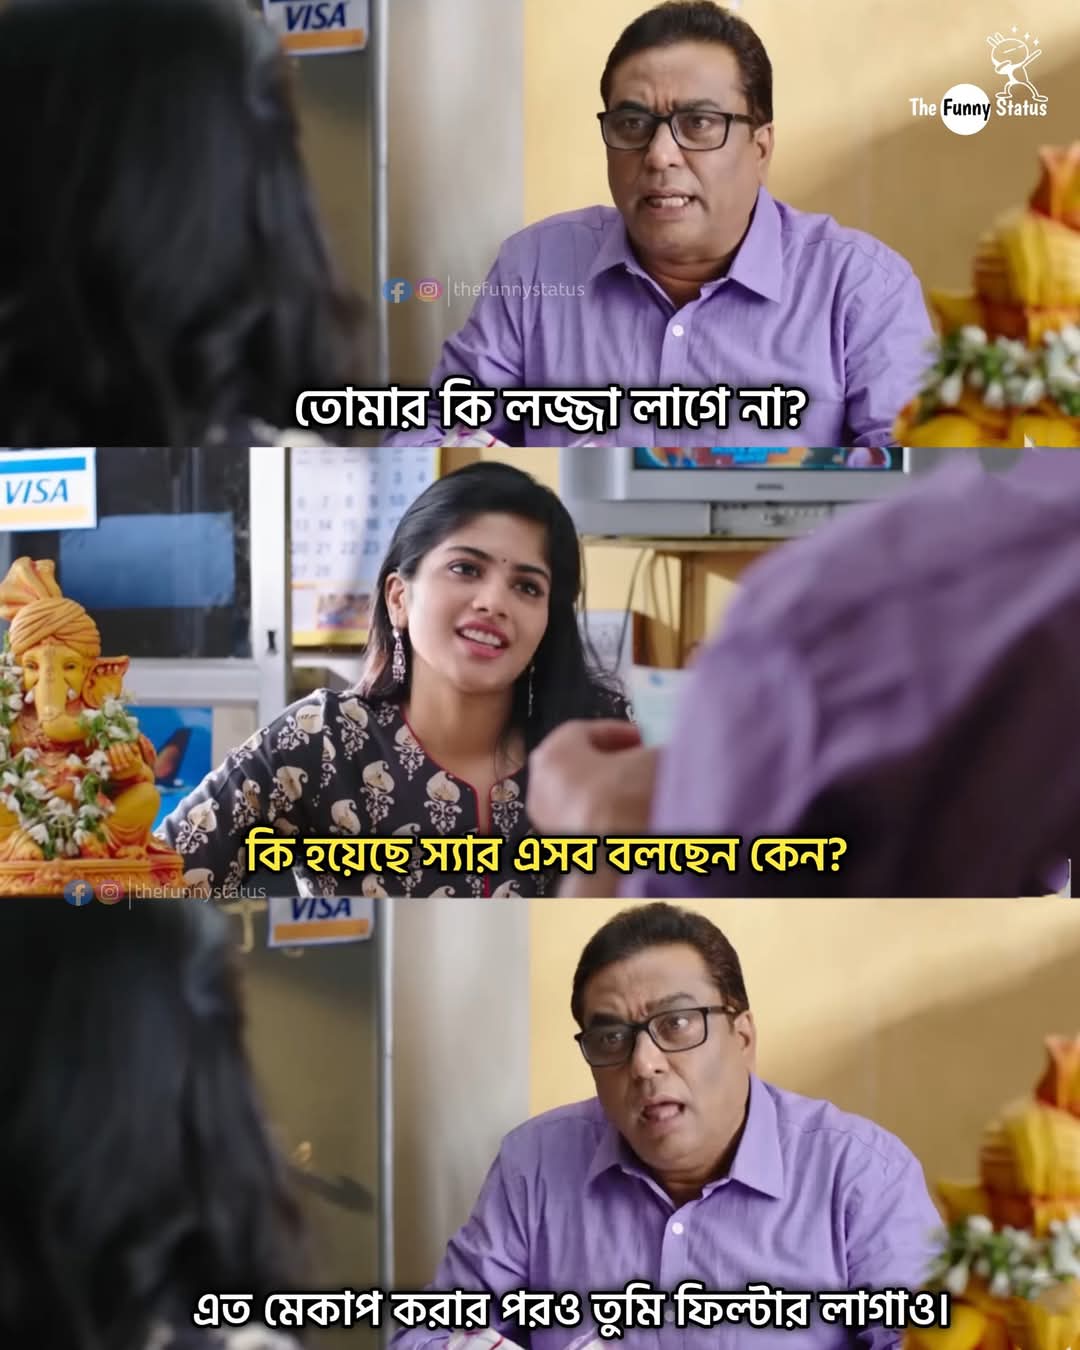
Text: তোমার কি লজ্জা লাগে না?
কি হয়েছে স্যার এসব বলছেন কেন?
এত মেকাপ করার পরও তুমি ফিল্টার লাগাও।
Label: Non Hate